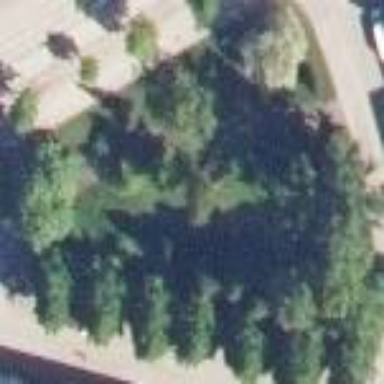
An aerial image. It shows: Lovely park for leisure and relaxation.